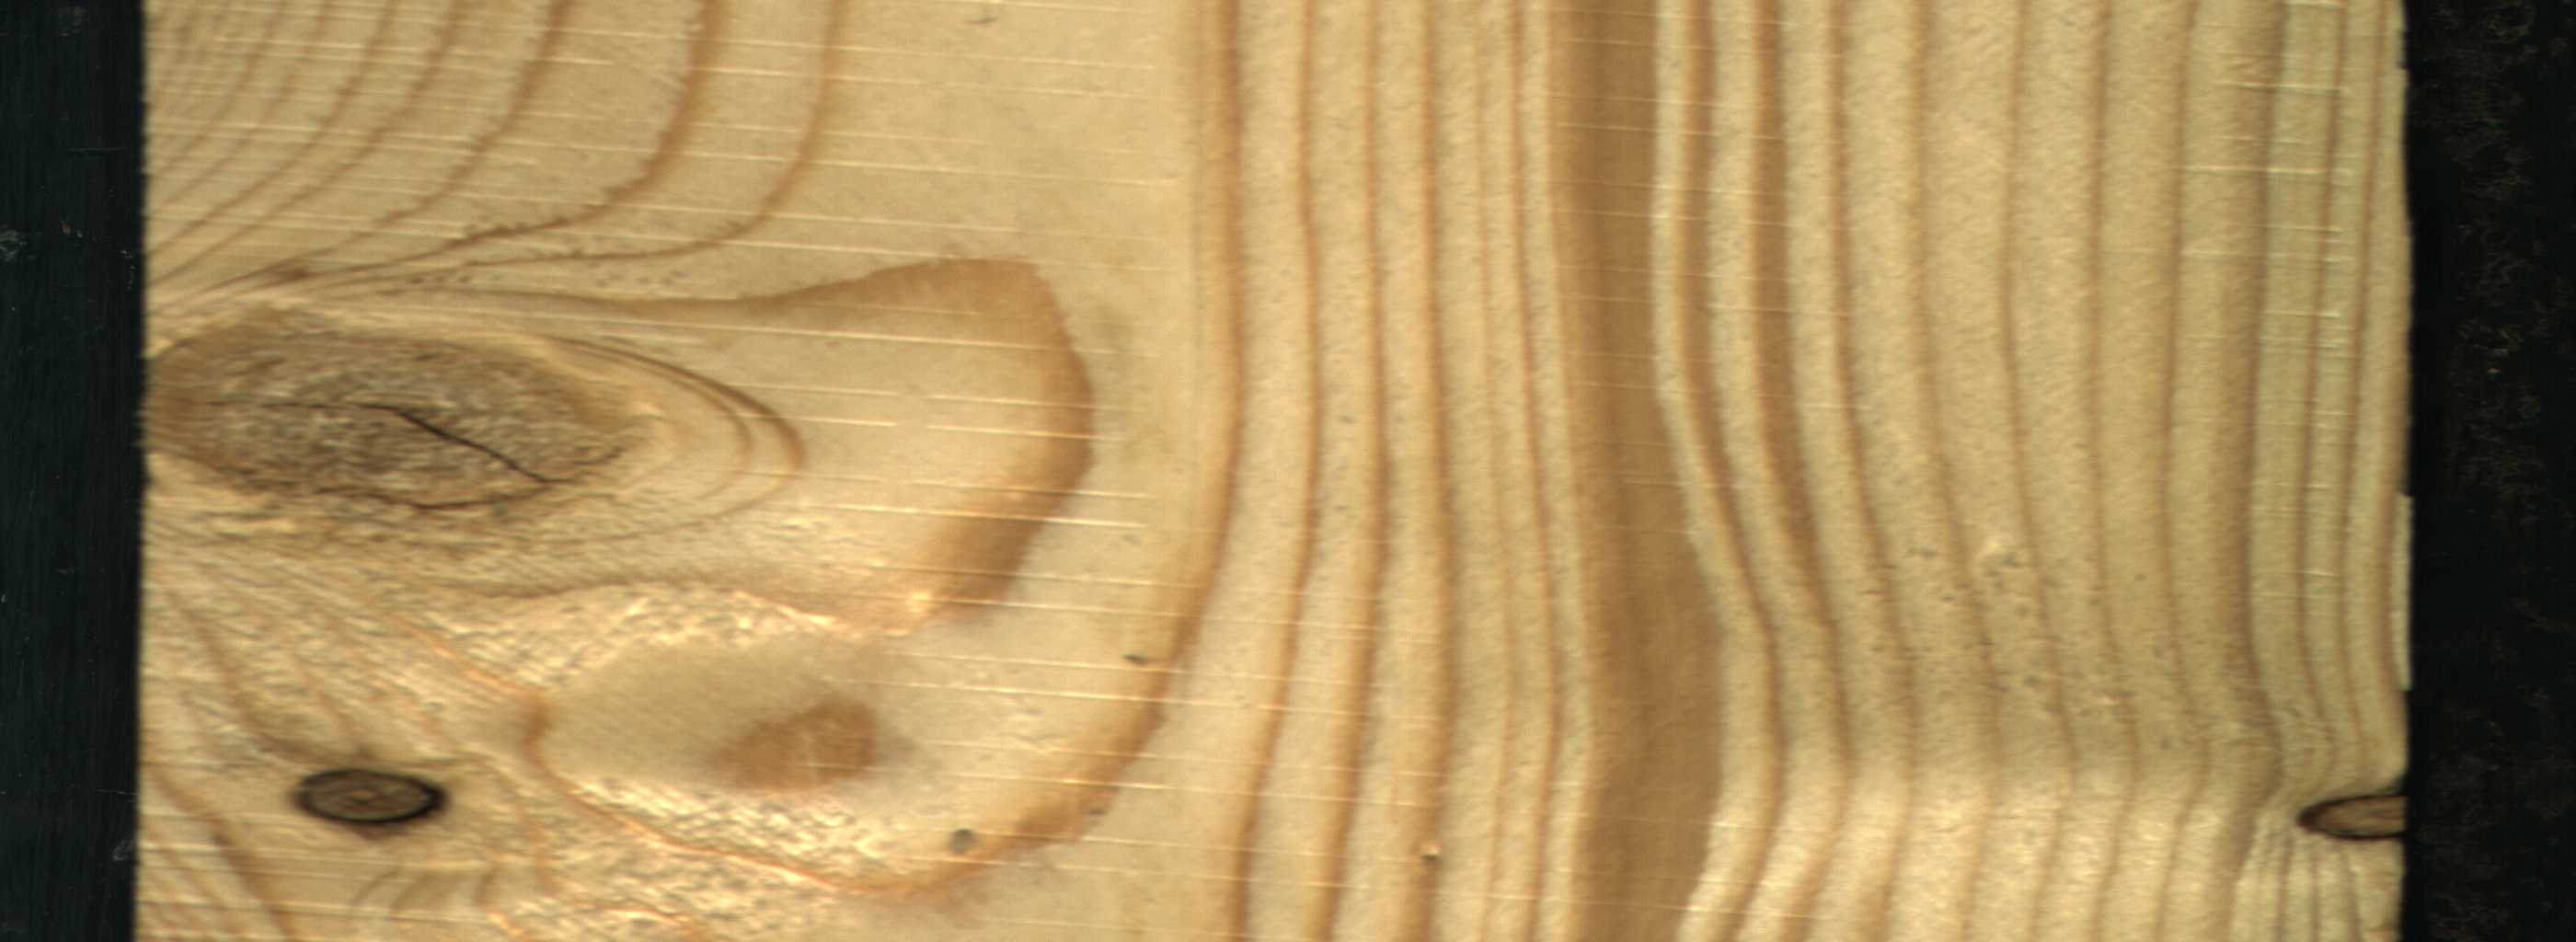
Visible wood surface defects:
Quartzity
knot_with_crack
Dead_Knot
Dead_Knot